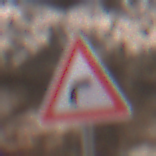
Verkehrszeichen: KurveRechts
Umgebung: Outdoor, Urban
Tageszeit: Midday
Wetter: PartlyCloudy
Licht: Natural
Jahreszeit: NotSpecified
Kontrast: MediumContrast